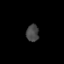
Tissue: prostate
Cell type: B cells
Senescence score: 0.8037
Nuclear area (px): 209
Mean DAPI intensity: 69.593